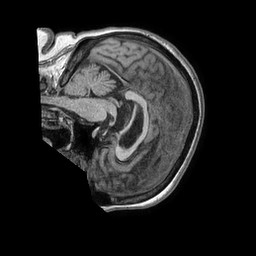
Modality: T1w
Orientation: sagittal
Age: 56
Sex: female
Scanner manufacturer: philips
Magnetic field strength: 1.5 T
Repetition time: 0.007703 s
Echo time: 0.003509 s